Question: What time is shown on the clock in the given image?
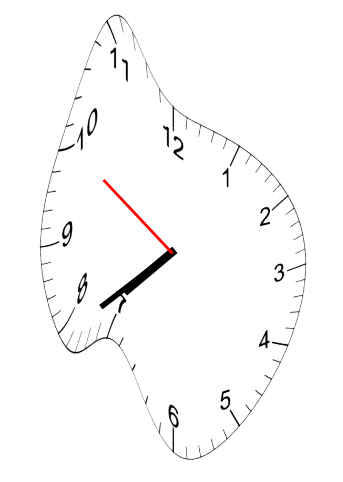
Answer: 07:38:50